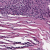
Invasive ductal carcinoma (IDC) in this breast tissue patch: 0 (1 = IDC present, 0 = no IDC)